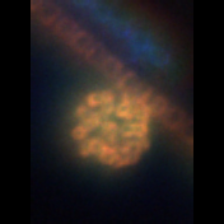
Taxon: Diatom_aggregate
Group: Diatoms